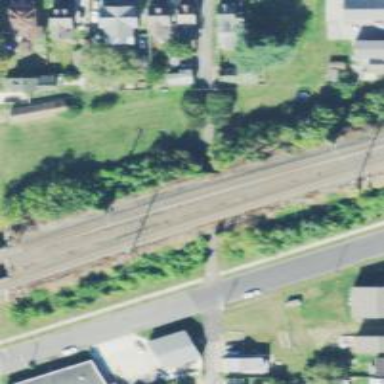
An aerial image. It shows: Railway track with contact line for electrification.